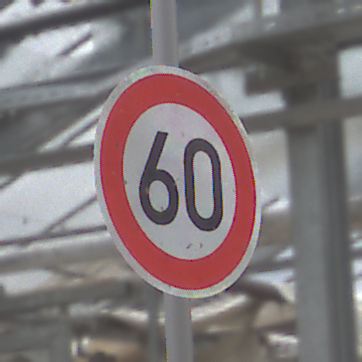
Verkehrszeichen: Geschwindigkeit60
Umgebung: Roofed, Special
Tageszeit: Midday
Wetter: Overcast
Licht: Natural
Jahreszeit: NotSpecified
Kontrast: LowContrast